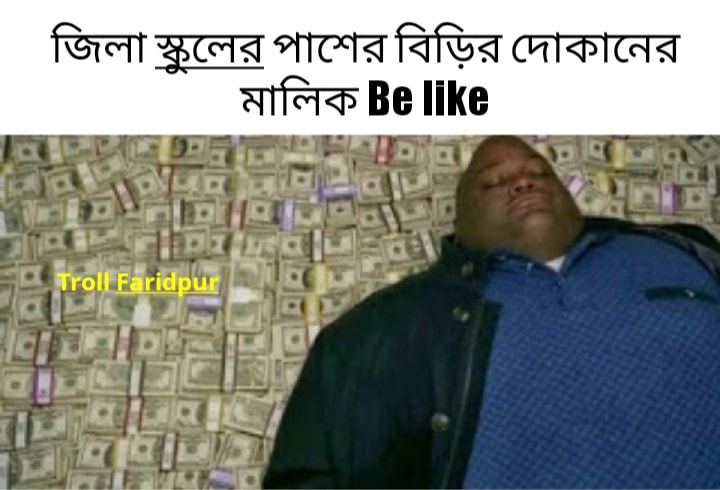
Caption: জিলা স্কুলের  পাশের বিড়ির দোকানের মালিক   Be like
Label: non-hate